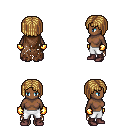
a pixel art fantasy rpg character, female body template, human, dark skin, brown tattered cape, white pants, blonde pageboy hairstyle, gold gloves, maroon shoes, four views (front, back, left, right), 2x2 character sprite sheet, small pixel art, hard edges, no anti-aliasing